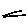
Label: line